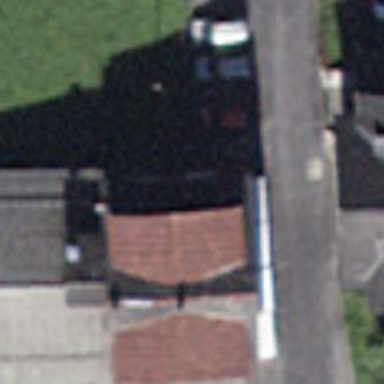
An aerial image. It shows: Pub.